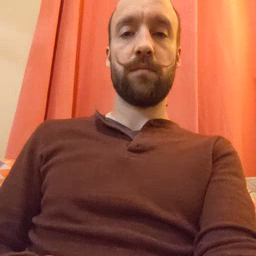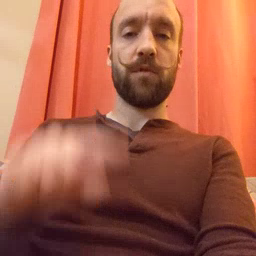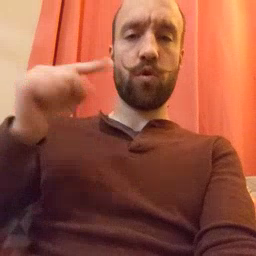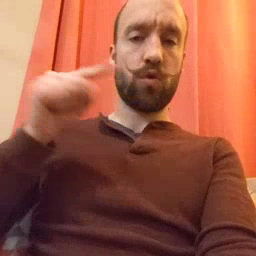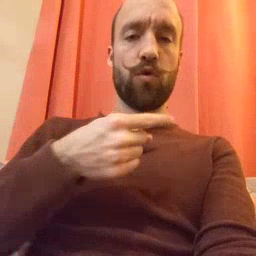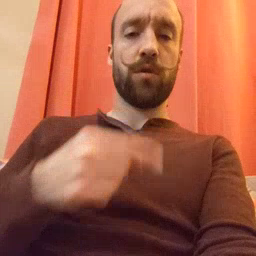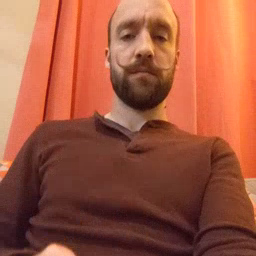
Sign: owie